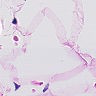
Metastatic tissue present: no